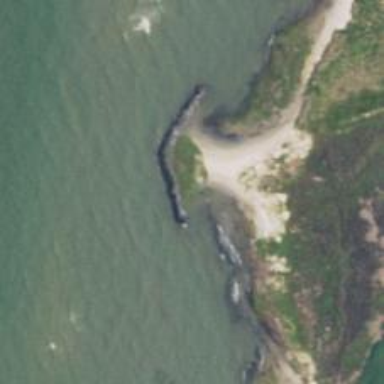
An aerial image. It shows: Breakwater structure.